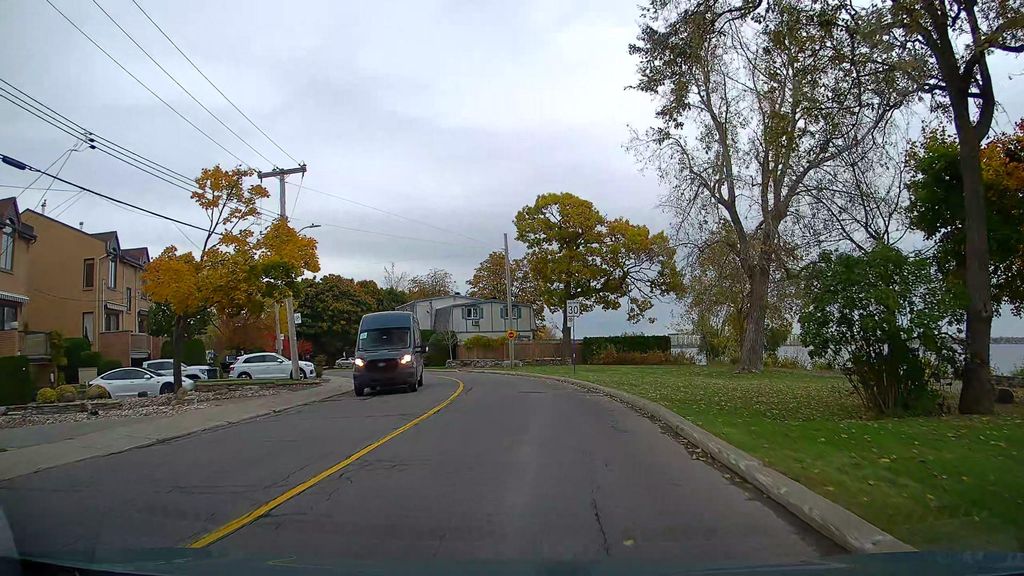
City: montreal